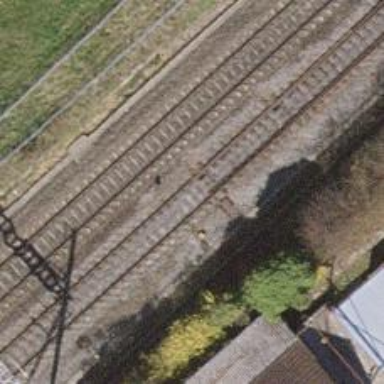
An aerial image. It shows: Railway switch with the turnout on the left side.